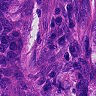
Metastatic tissue present: yes